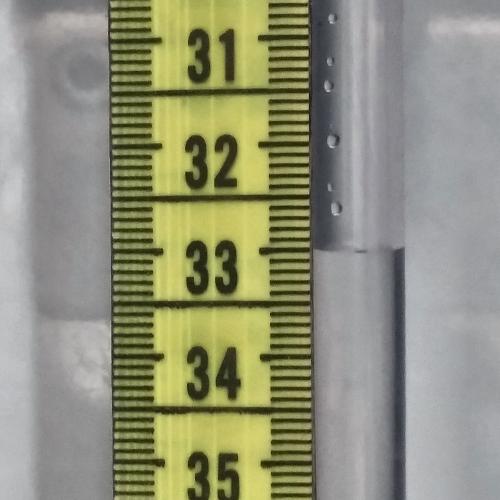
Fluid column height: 33.0 cm